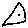
Label: triangle